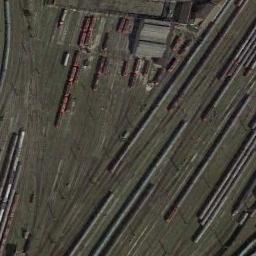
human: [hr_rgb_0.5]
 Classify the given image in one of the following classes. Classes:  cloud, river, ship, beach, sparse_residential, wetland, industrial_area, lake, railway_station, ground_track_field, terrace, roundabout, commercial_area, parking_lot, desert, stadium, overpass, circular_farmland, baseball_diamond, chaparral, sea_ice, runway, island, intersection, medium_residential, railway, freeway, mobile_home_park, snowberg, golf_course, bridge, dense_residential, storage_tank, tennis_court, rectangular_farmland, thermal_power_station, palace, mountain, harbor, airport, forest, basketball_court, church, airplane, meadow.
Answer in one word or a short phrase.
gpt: railway